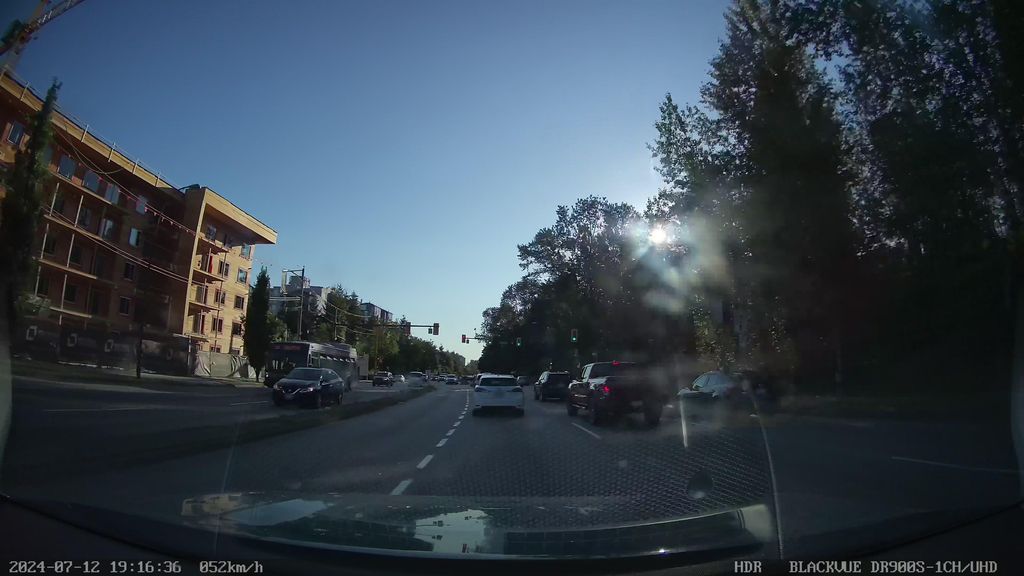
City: vancouver